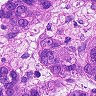
Metastatic tissue present: yes